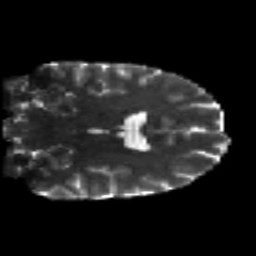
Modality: T2w
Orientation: coronal
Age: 25
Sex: female
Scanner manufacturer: siemens
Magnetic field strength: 3 T
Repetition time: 8.8 s
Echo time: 0.085 s